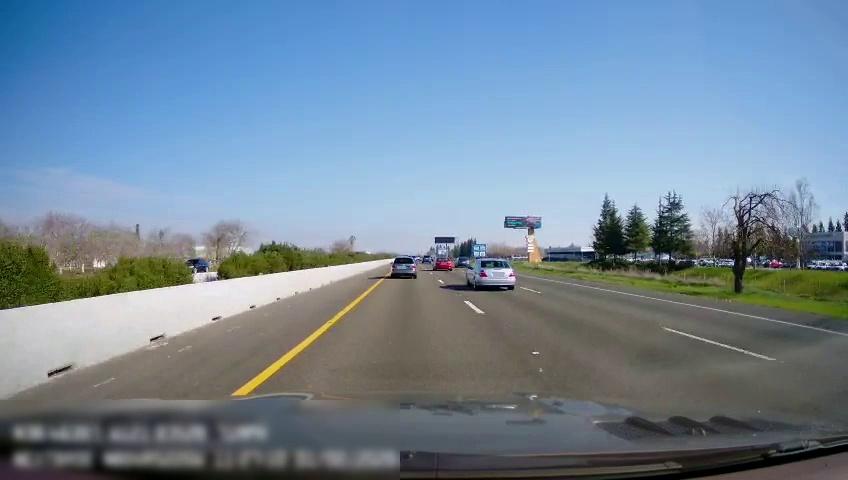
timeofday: Day
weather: Sunny
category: Drivable Space
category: Vehicles | SUV
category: Vehicles | SUV
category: Vehicles | Car
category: Vehicles | Car
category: Vehicles | SUV
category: Vehicles | Car
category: Lanes | Current Lane
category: Lanes | Current Lane
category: Lanes | Alternate Lane
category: Lanes | Alternate Lane
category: Traffic | Signs